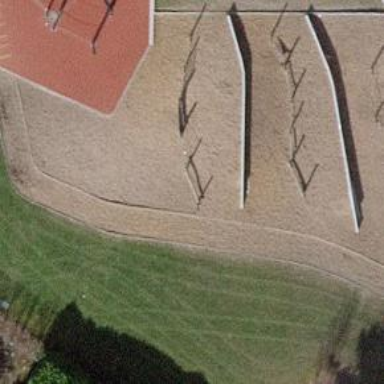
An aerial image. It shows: Sandpit at the playground.